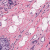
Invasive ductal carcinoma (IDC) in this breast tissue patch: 0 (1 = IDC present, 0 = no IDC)